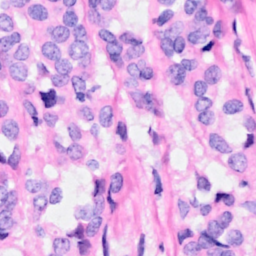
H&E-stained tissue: Breast